Question: Getting "204 Status Code" as No Content

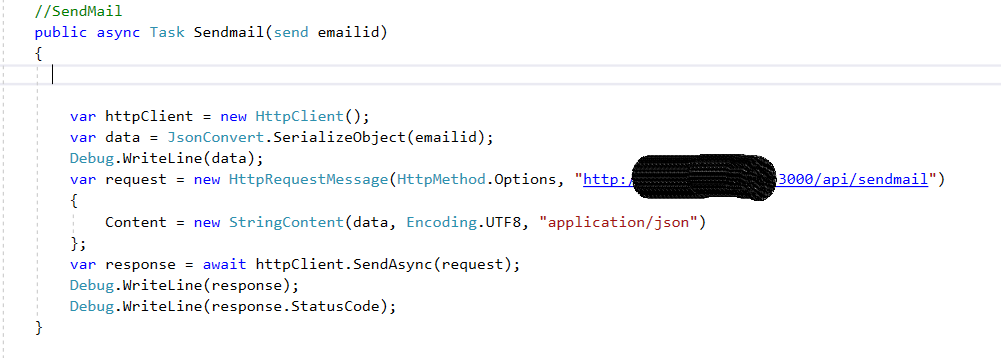
Answer: Here is a simple example of OPTIONS request:
'''
var httpClient = new HttpClient();
var request = new HttpRequestMessage(HttpMethod.Options, new Uri("http://myapi.com"));
var response = await httpClient.SendAsync(request);
'''
Just wondering why should you need to make one? OPTIONS is used to identify allowed request methods:
> To find out which request methods a server supports, one can use curl
and issue an OPTIONS request:'curl -X OPTIONS http://example.org -i'The response then contains an Allow header with the allowed methods:'''
HTTP/1.1 200 OK
Allow: OPTIONS, GET, HEAD, POST
Cache-Control: max-age=604800
Date: Thu, 13 Oct 2016 11:45:00 GMT
Expires: Thu, 20 Oct 2016 11:45:00 GMT
Server: EOS (lax004/2813)
x-ec-custom-error: 1
Content-Length: 0
'''
Source: <URL>